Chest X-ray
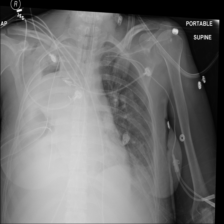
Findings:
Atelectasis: negative
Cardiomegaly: negative
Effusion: negative
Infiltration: negative
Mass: negative
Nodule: negative
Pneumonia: negative
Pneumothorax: negative
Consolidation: negative
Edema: negative
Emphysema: negative
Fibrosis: negative
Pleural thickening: negative
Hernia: negative